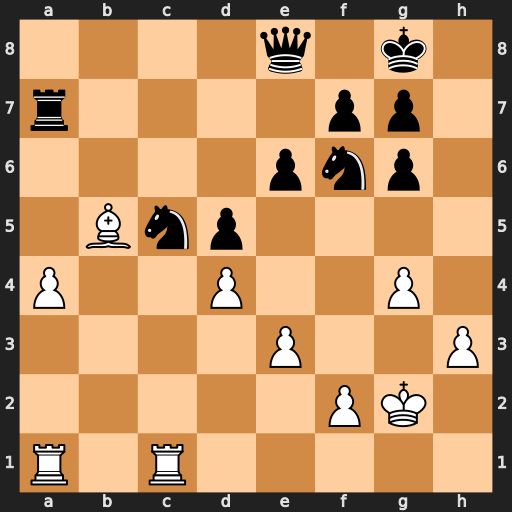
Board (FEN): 4q1k1/r4pp1/4pnp1/1Bnp4/P2P2P1/4P2P/5PK1/R1R5
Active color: w
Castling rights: -
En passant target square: -
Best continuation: Bxe8 Nb3 Bb5